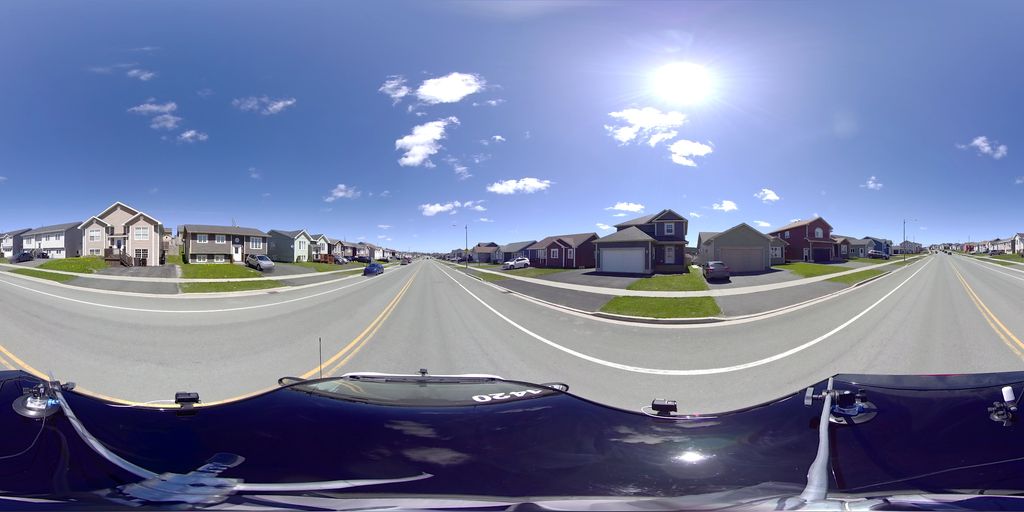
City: st_johns